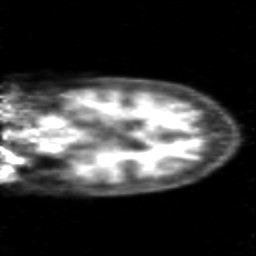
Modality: PET
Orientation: coronal
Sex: female
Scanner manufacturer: siemens